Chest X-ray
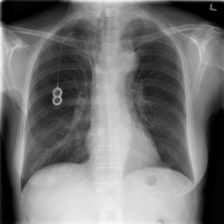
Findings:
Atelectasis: negative
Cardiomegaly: negative
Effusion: negative
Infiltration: positive
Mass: negative
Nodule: positive
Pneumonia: negative
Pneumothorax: negative
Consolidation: negative
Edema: negative
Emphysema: negative
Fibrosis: negative
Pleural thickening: negative
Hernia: negative